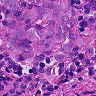
Metastatic tissue present: yes